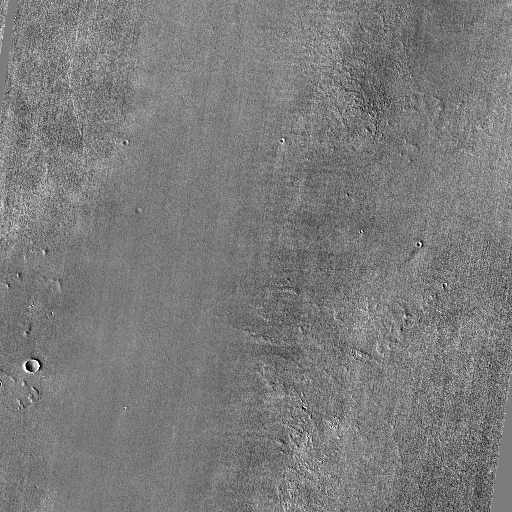
Crater classes present: Background, Other